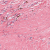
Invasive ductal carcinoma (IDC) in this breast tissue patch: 0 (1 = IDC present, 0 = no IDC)